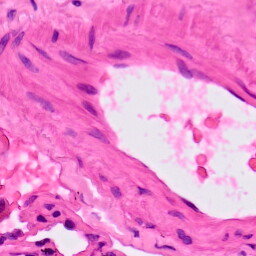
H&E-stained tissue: Lung